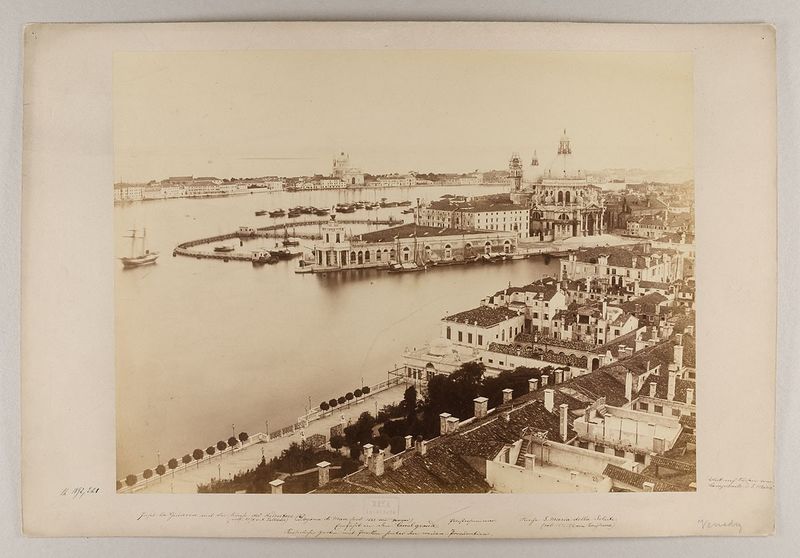
Titel: Venezia - Panorama verso la Dogana dal Campanile di S. Marco
Künstler: Carlo Naya
Standort: Hamburg
Institution: Museum für Kunst und Gewerbe Hamburg
Schlagwörter: stadt, architektur, ort, dorf, hafen, foto, fotografie, photographie, stadtansicht, photo, karton, stadtlandschaft, albumin, lichtbild, reisefotografie, landschaftsphotographie, landschaftsfotografie, historische, alte stadtansicht, bildwerke, angewandte und bildende kunst, hessische systematik, alte ansicht, schwarzweißpositivverfahren, silbersalzverfahren, schwarzweißfotografie, gebäude, örtlichkeit, straße, stätte, reisephotographie, albuminpapier